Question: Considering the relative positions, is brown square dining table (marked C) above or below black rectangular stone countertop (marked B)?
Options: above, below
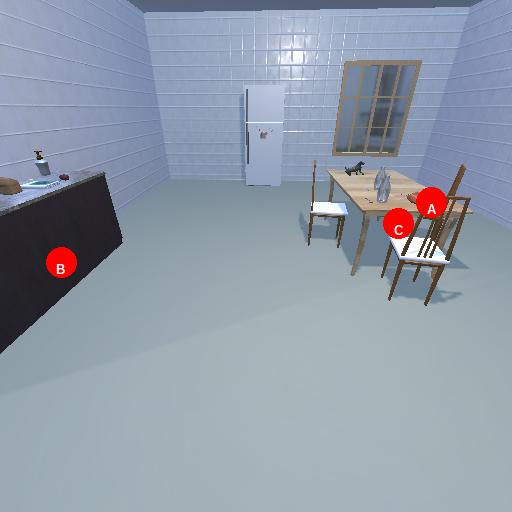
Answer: above